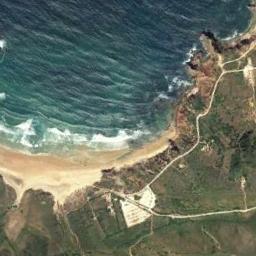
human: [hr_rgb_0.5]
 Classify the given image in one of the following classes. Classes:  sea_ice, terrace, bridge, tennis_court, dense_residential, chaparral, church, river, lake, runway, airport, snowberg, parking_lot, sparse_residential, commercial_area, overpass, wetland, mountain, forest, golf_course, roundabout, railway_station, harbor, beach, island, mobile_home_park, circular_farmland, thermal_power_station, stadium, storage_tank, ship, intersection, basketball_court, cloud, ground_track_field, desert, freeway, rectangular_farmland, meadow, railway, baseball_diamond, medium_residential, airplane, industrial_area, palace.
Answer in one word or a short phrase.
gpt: beach